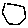
Label: hexagon